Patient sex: M
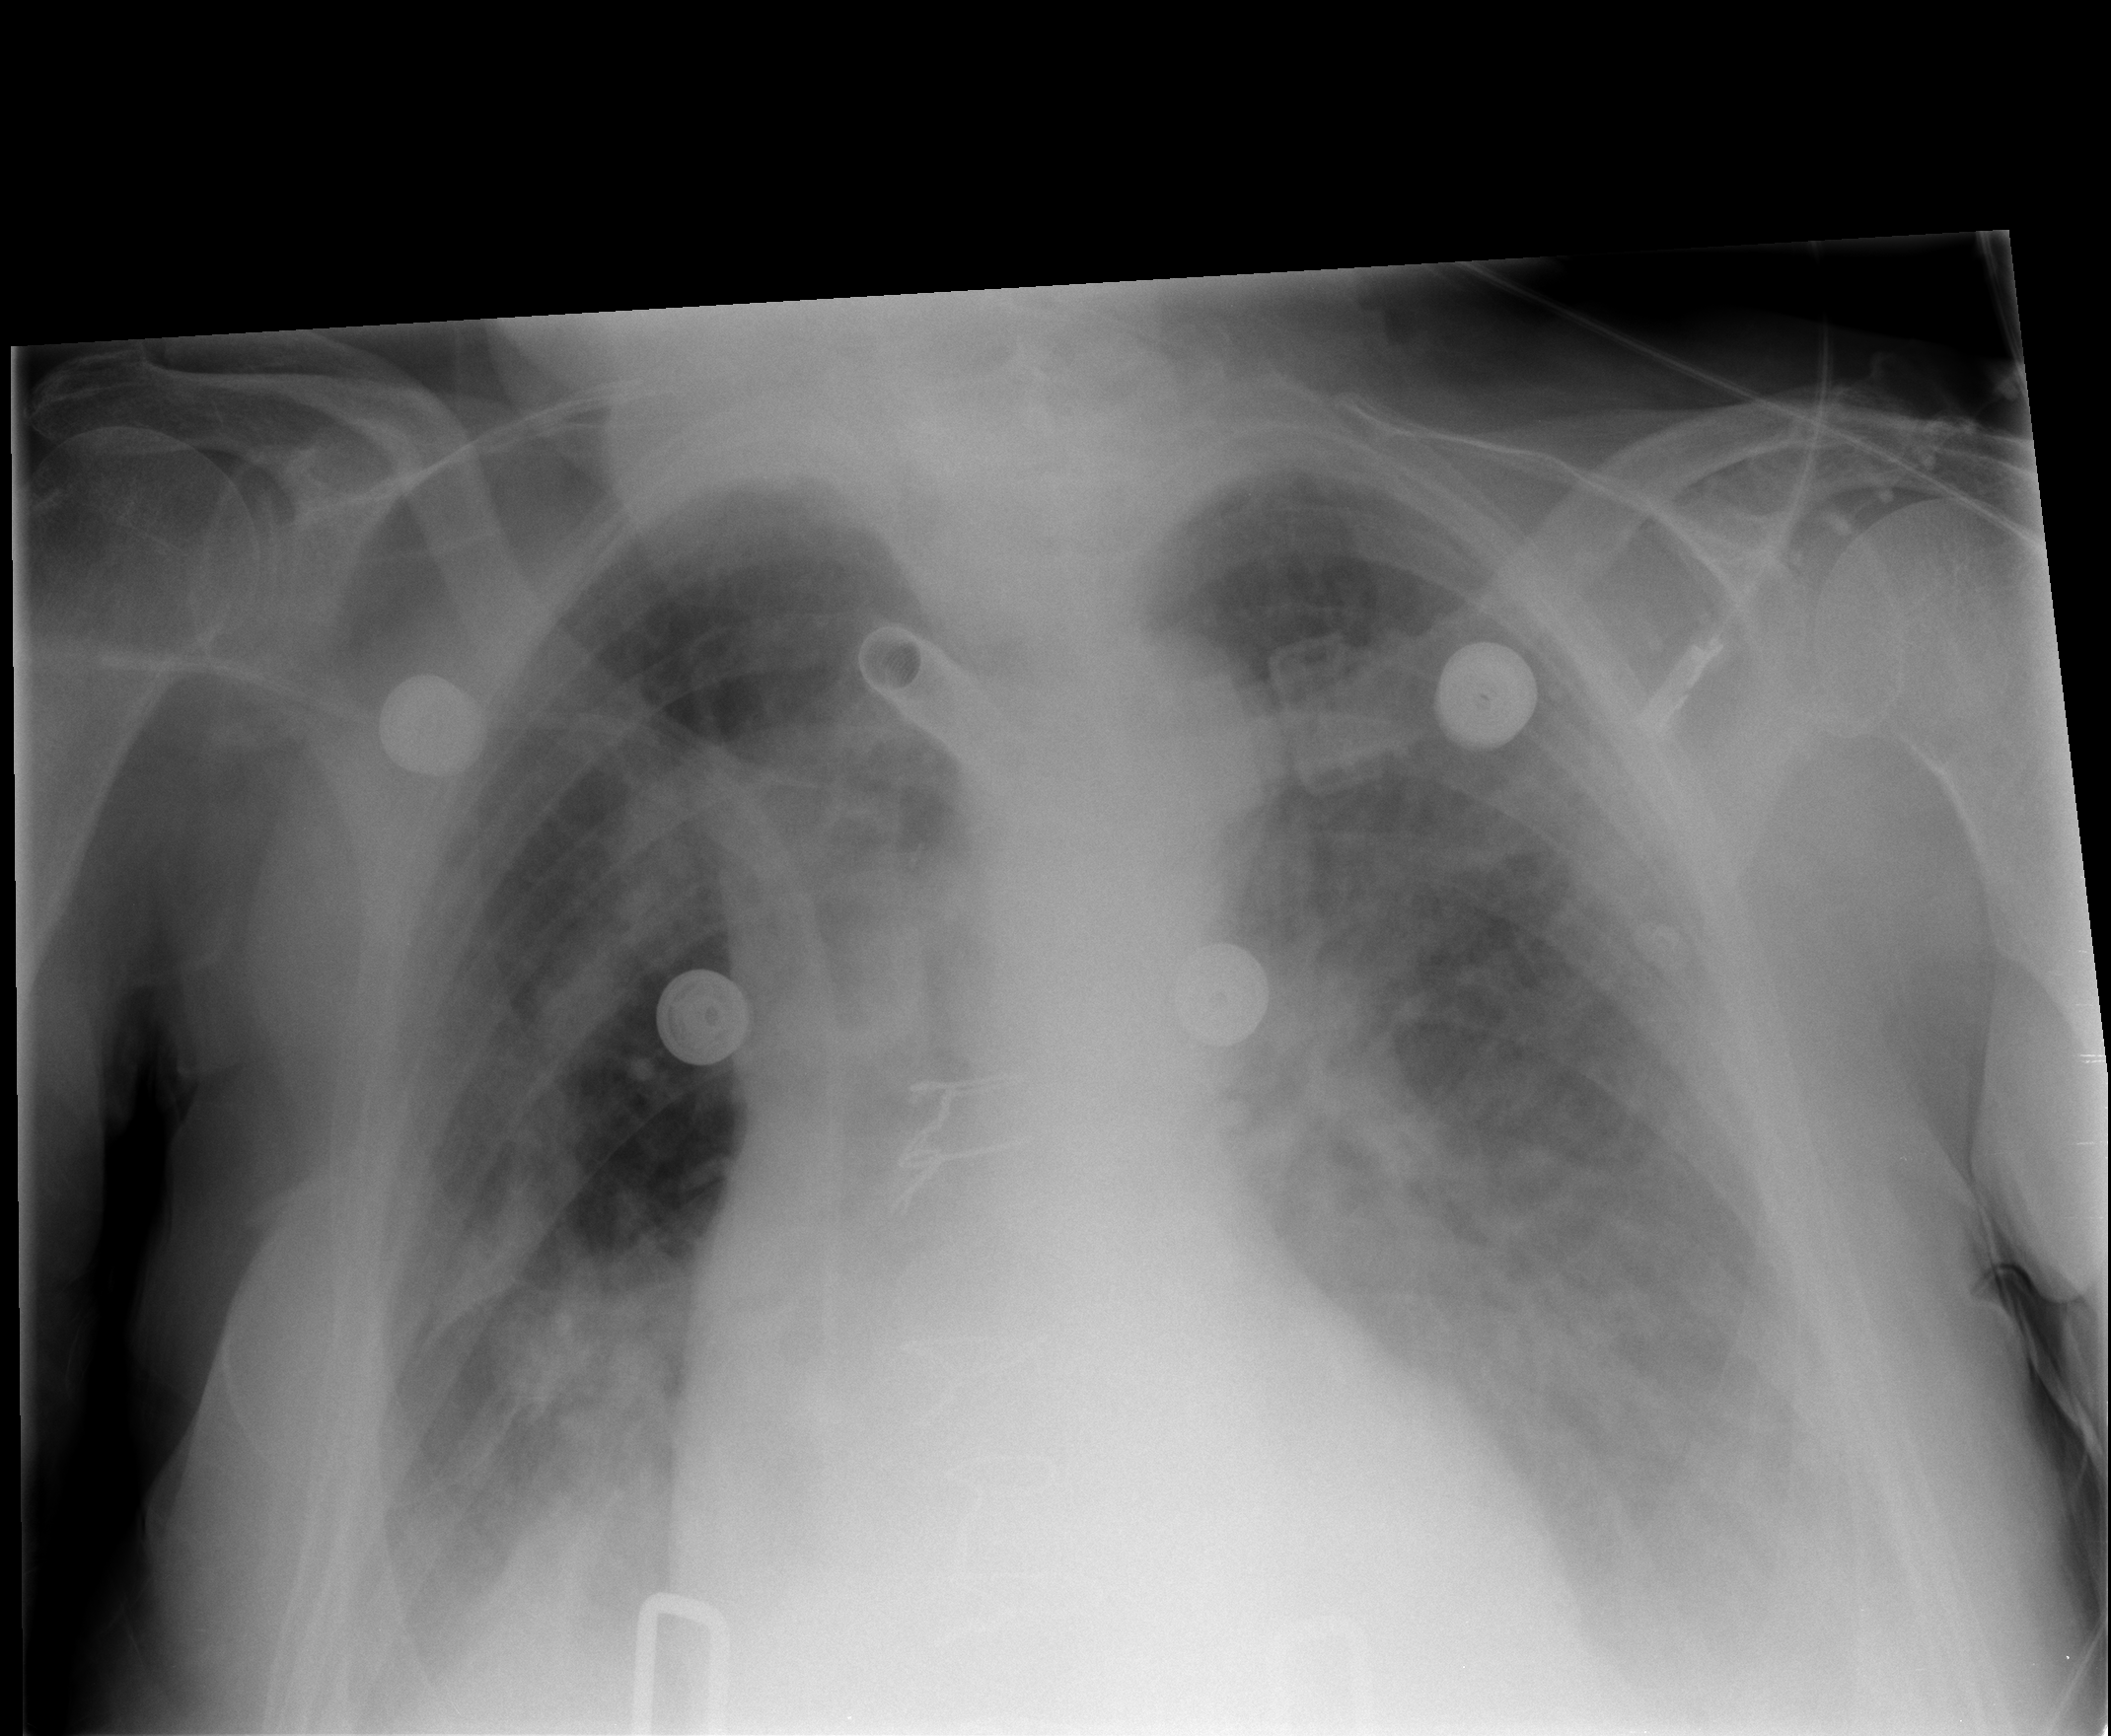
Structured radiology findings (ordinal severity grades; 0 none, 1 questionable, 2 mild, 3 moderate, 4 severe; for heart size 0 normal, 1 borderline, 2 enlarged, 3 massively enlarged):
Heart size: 0
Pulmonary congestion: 2
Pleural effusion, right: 3
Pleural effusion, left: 3
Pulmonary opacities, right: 3
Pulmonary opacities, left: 2
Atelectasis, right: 3
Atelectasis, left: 3